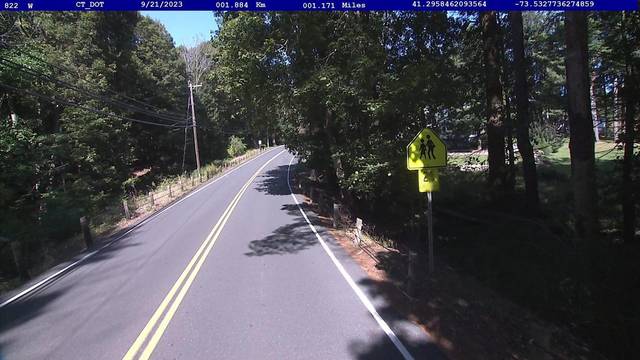
Region: United States
Coordinates: 41.296, -73.533